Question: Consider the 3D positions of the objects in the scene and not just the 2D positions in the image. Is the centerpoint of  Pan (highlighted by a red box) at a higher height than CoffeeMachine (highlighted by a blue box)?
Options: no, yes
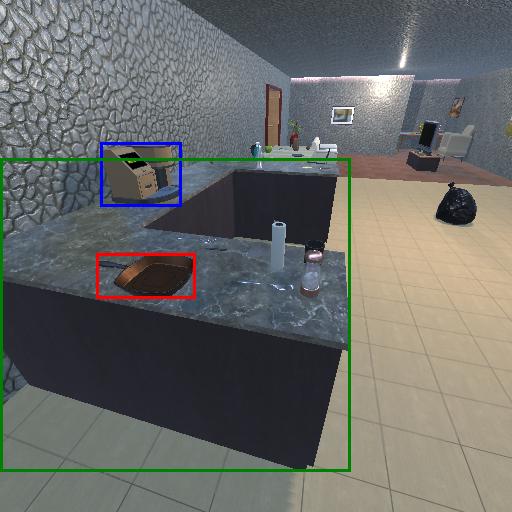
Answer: no